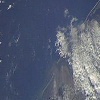
Label: water